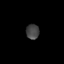
Tissue: lung
Cell type: Epithelial cells
Senescence score: 0.201
Nuclear area (px): 191
Mean DAPI intensity: 68.801